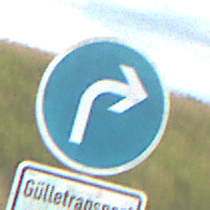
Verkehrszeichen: VorgeschriebeneFahrtrichtungRechts
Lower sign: BesondereFahrzeugeUndTransportgueter12
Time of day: SunriseSunset
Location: Outdoor (RoadRail)
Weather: PartlyCloudy
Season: NotSpecified
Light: Natural